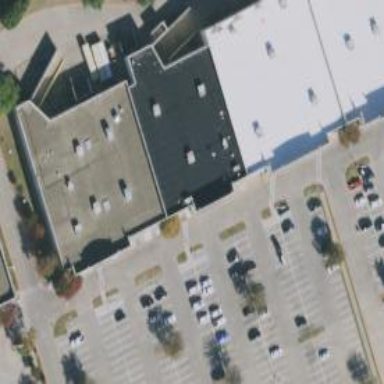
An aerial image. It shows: Retail building.